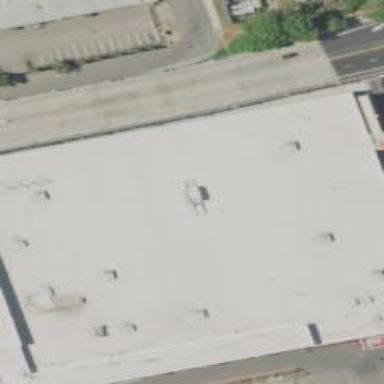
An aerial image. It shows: Retail building that houses department store.